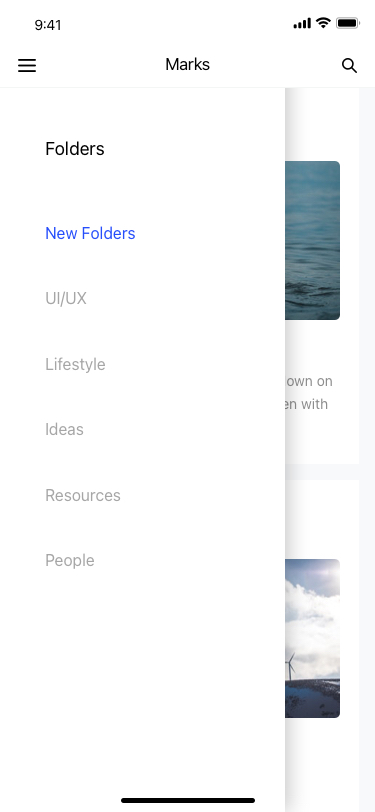
Text in this UI design:
Loretta Romero
Amelia Reese
It was as much as she could do, lying down on one side, to look through into the garden with one eye…
Poor Alice!
New Folders
Folders
UI/UX
Lifestyle
Ideas
Resources
People
Marks